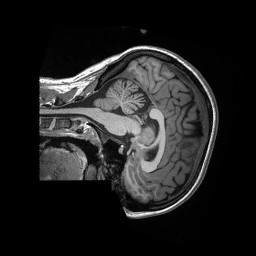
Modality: T1w
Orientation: sagittal
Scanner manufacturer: siemens
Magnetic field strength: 3 T
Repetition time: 2.3 s
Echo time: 0.00308 s